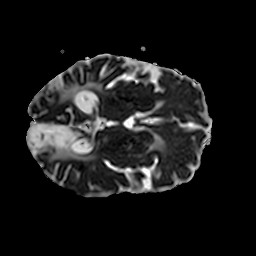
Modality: ADC
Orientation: axial
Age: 65
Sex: female
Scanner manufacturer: philips
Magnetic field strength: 3 T
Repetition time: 4.666 s
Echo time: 0.07675 s